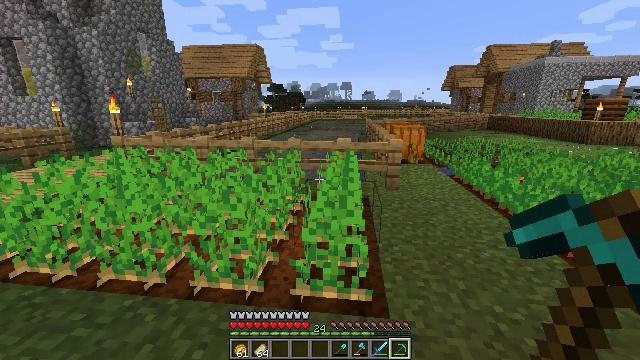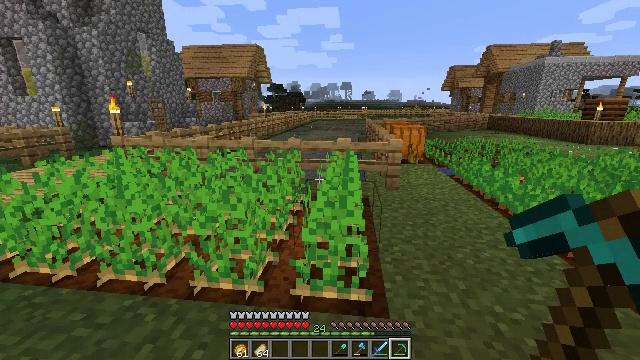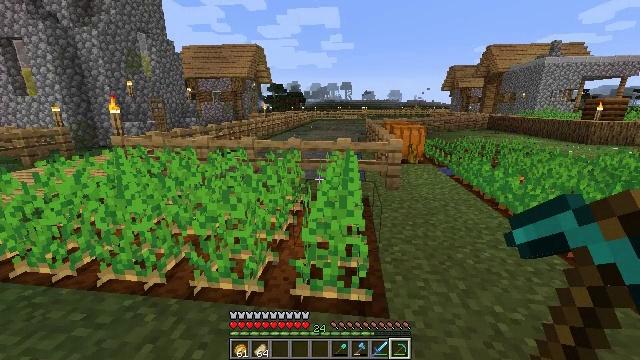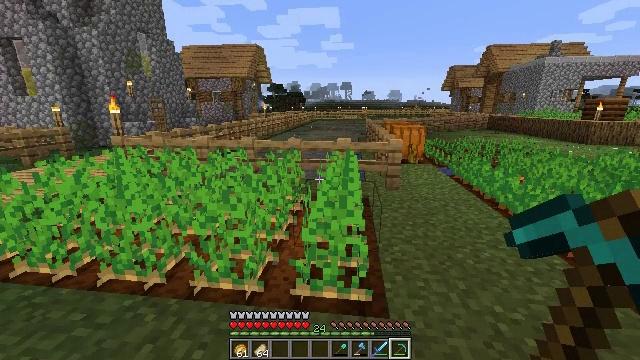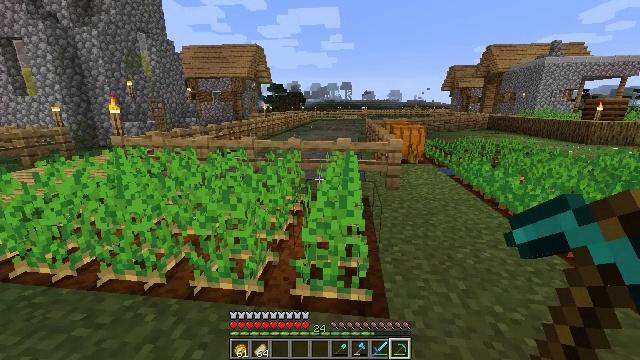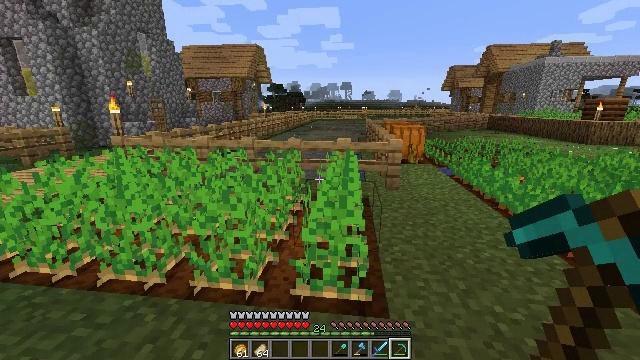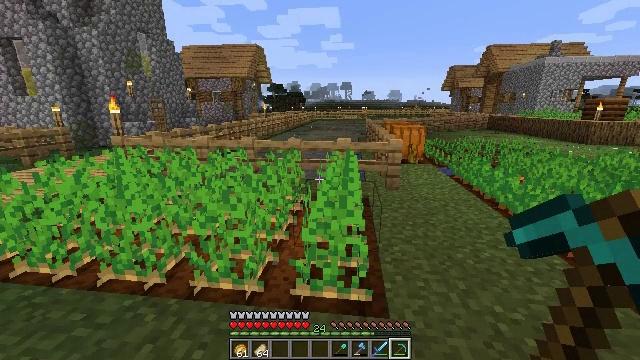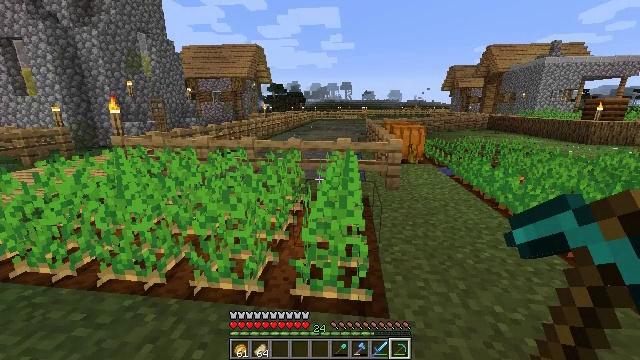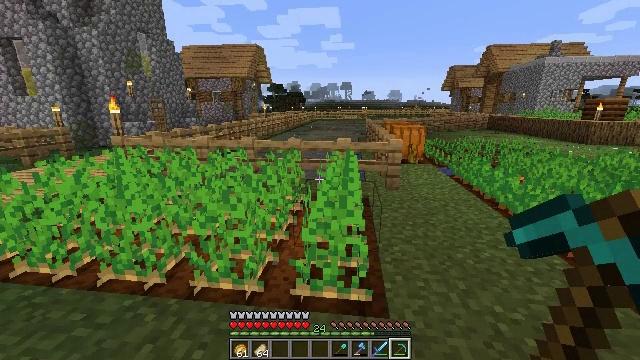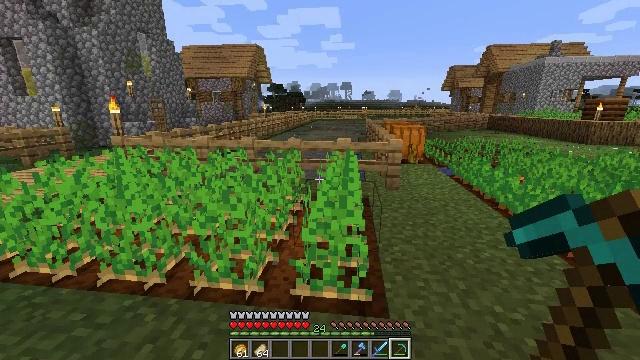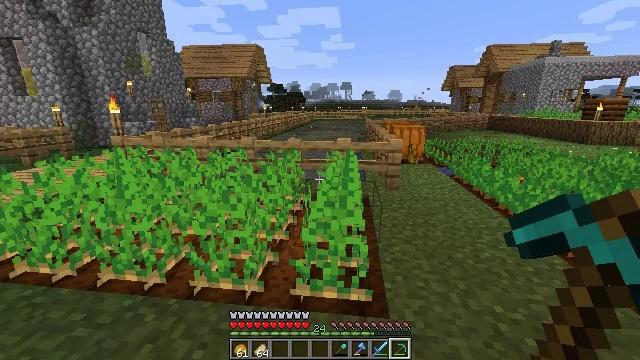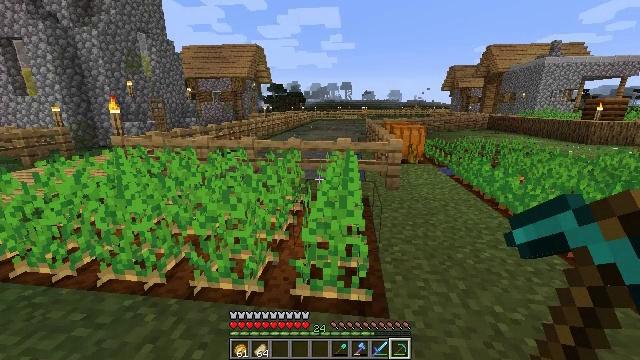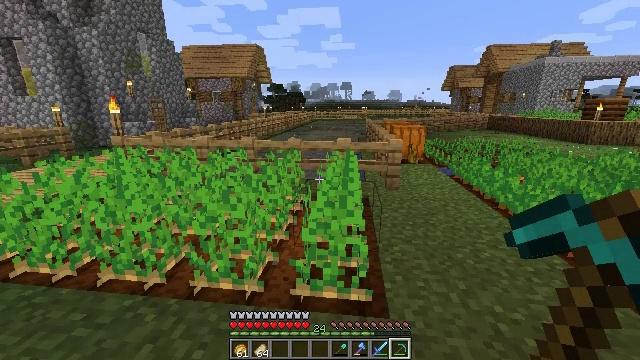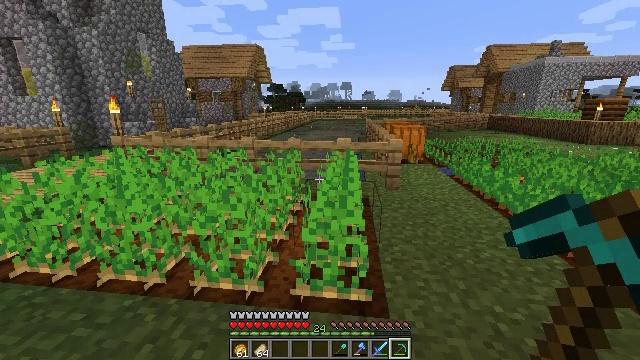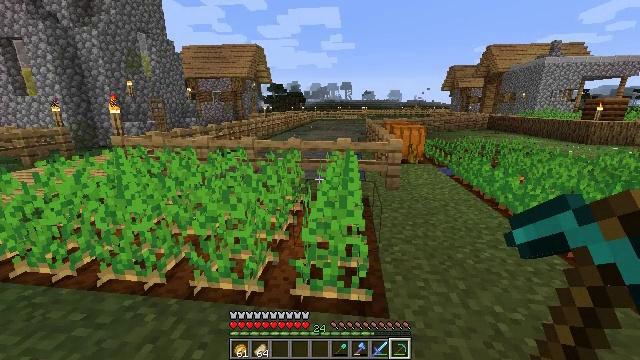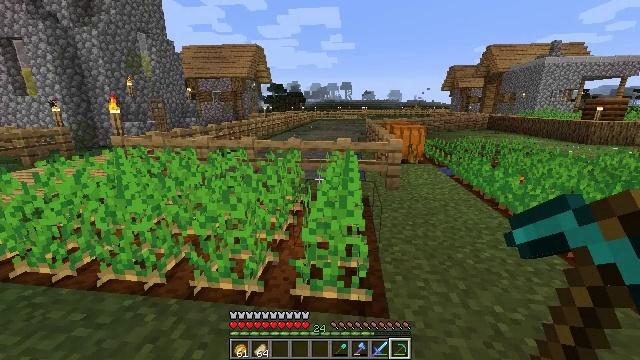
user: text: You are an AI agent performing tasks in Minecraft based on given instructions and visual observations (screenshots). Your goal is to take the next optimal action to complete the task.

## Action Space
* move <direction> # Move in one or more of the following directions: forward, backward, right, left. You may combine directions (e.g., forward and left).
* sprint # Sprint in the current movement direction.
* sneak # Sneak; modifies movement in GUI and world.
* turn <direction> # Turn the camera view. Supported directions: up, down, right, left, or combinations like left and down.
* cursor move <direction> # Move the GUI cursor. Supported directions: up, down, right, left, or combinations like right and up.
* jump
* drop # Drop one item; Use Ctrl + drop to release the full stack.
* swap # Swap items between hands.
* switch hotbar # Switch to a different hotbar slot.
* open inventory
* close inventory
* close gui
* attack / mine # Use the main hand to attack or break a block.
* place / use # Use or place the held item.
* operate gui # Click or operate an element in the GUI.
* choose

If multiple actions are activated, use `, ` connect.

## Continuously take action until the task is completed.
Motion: motion action
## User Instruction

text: Dig up potatoes from the soil.
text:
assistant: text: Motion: no_op
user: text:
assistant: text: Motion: no_op
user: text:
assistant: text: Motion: no_op
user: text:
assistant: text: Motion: no_op
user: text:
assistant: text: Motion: no_op
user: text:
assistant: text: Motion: no_op
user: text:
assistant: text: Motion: no_op
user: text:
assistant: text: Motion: no_op
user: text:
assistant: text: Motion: no_op
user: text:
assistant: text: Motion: no_op
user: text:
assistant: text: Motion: no_op
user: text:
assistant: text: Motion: no_op
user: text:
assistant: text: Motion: no_op
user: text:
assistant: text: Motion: no_op
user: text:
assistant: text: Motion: no_op
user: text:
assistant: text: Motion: no_op
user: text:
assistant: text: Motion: no_op
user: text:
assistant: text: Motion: no_op
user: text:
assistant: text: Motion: no_op
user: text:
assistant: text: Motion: no_op
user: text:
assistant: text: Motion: no_op
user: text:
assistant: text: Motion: no_op
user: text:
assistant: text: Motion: no_op
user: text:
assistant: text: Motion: no_op
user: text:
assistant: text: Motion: no_op
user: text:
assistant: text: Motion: no_op
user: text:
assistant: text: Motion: turn right
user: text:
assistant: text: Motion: turn right and down
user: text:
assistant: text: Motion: turn down
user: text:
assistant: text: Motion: no_op